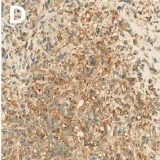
Hematoxylin-eosin and immunohistochemical staining of the tumor tissue. Positive expression of EMA, VIM, CD99, synaptophysin, and ,BRG1, respectively.
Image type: pathology (immunostaining)